Question: Im attempting to document enum values in C, using doxygen.
My entire project documentation builds fine (including struct member documentation that uses the same format documentation), until I attempt to add documentation for enum values.
When I attempt this, doxygen runs without error, but attempting to make the PDF results in MiKTex failing at makeindex as the general purpose index processor stops unexpectedly. If I let the build continue after this point it appears to get stuck insome kind of infinite loop as the build never ends...
How I am currently attempting to document enum values:
'''
/** @file filename.h
* @brief some description
*/
// Other documented code that builds fine...
/** A type that allows selection of a bar snsr (This builds fine also). */
typedef enum foo {
barA = 0, /**< Bar snsr A (either of these cause the build error). */
barB = 1, /**< Bar snsr B (either of these cause the build error). */
numberOfBars = 2
} foo_t;
'''
Screenshot of build with error:

Im building on win7 64-bit
This seems to be an issue only since I upgraded doxygen from 1.8.4 to 1.8.8
Has anybody else seen similar? And maybe has a fix? Thanks
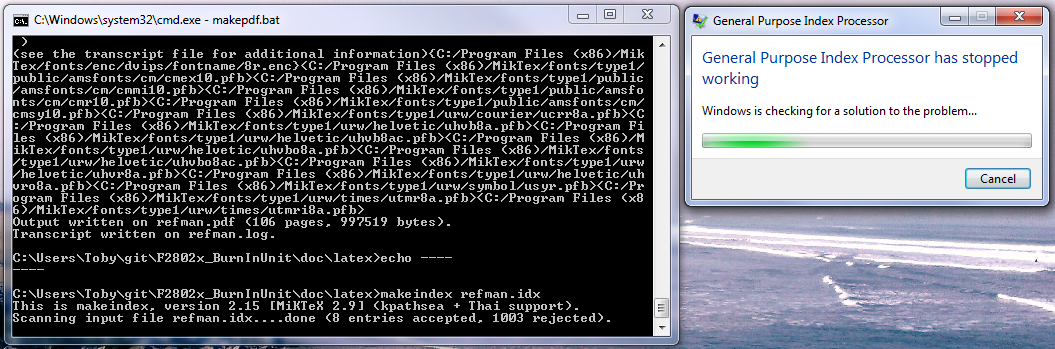
Answer: This is solved in newer versions of doxygen, specifically I am currently using 1.8.9.1 without this issue.